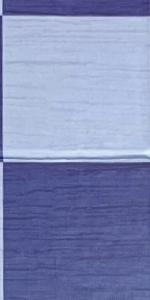
Label: Empty